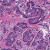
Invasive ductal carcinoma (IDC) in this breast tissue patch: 1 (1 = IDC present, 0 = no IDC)